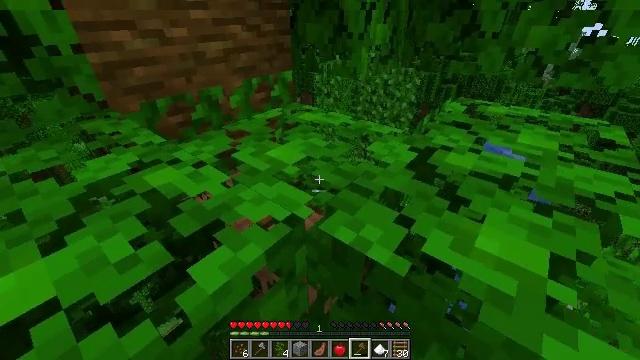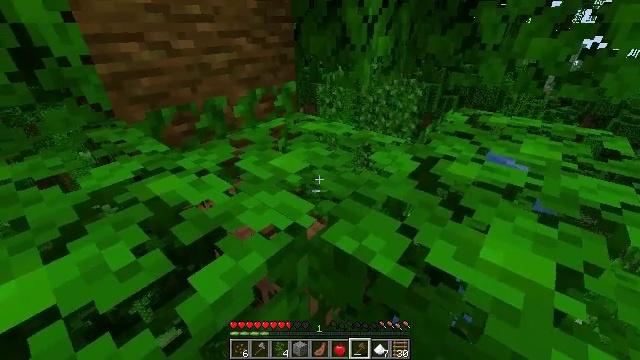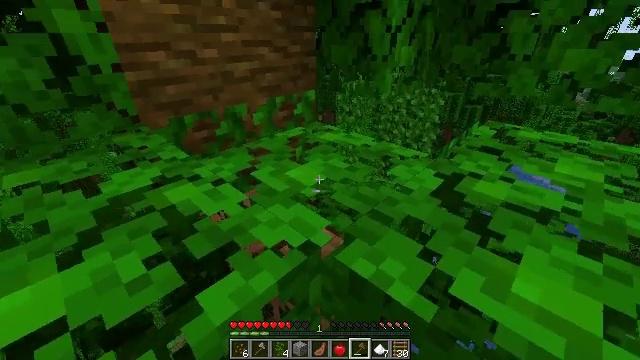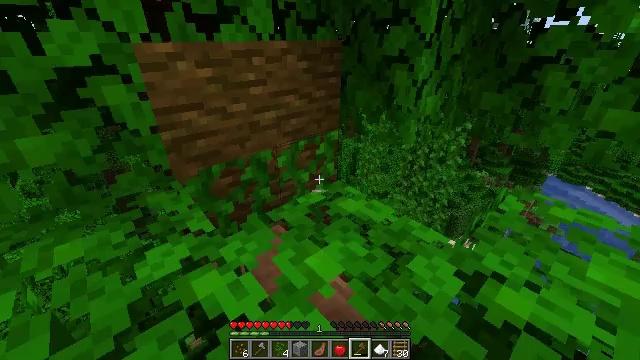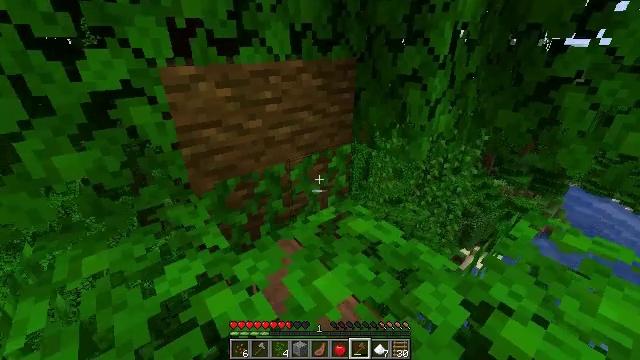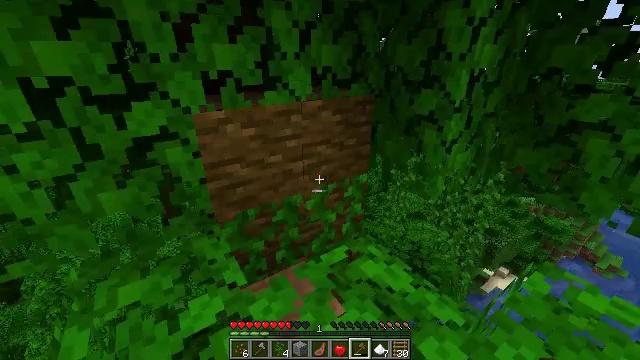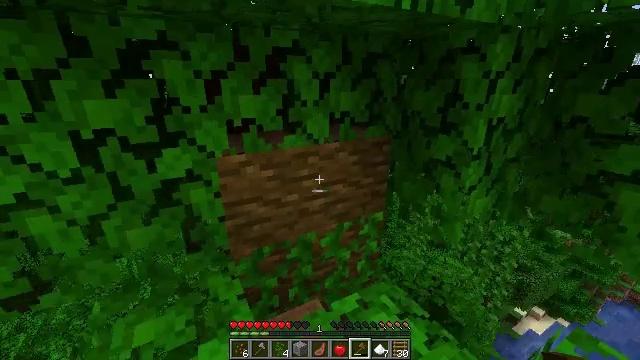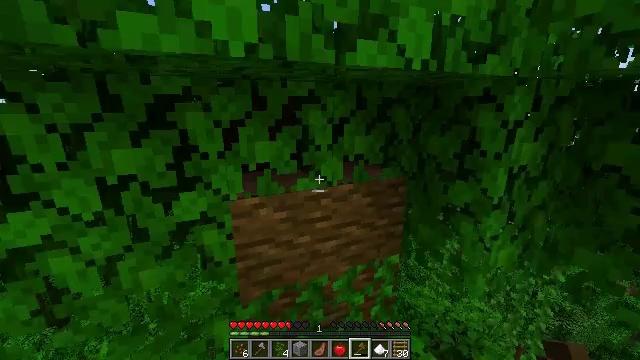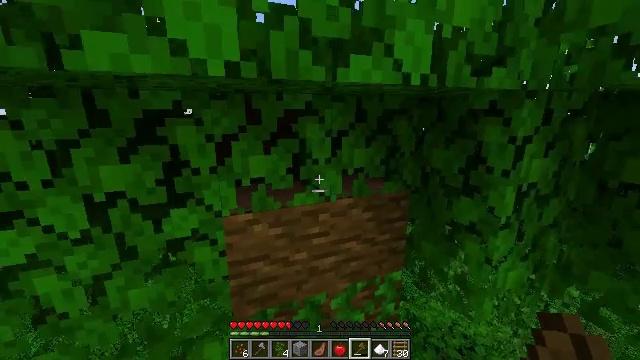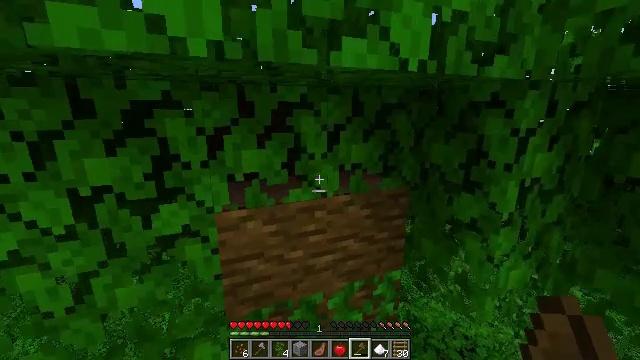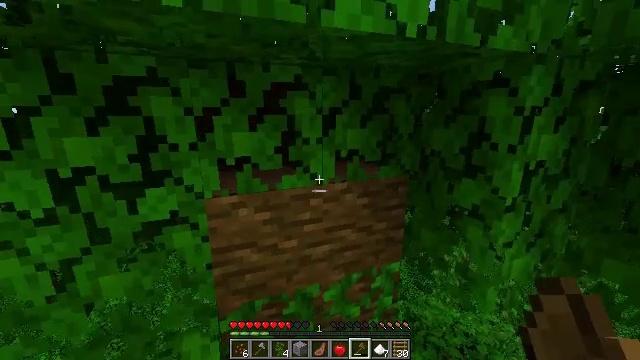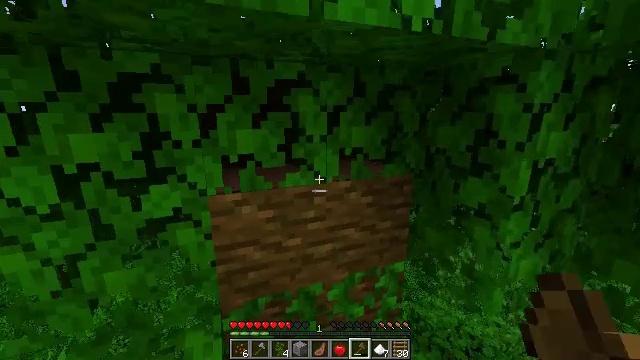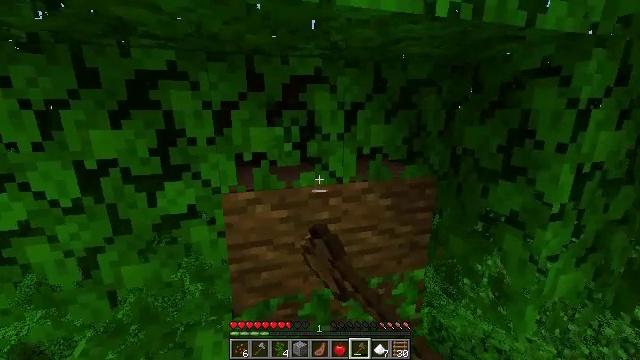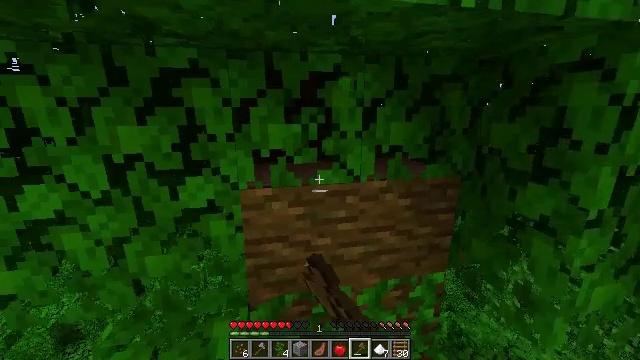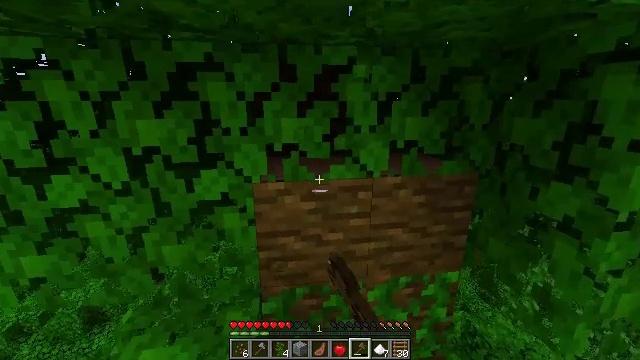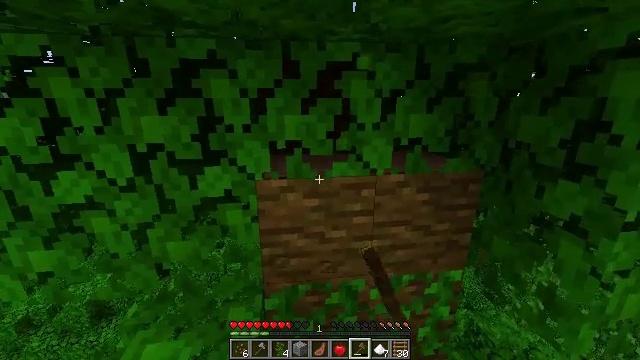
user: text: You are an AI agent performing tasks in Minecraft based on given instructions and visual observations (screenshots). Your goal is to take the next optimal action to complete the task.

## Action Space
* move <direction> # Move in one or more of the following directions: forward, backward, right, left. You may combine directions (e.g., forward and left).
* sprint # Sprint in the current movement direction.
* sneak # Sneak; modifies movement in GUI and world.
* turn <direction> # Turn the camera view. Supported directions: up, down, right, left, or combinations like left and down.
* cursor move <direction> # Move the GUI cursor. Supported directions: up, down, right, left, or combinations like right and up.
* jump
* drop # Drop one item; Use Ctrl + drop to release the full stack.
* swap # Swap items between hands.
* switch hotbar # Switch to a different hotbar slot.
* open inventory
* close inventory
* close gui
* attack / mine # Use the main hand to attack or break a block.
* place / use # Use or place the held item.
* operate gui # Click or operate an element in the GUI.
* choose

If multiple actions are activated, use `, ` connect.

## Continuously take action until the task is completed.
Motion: motion action
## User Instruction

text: Mine the jungle log in the rainforest biome.
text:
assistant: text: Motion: turn up
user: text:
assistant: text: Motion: move forward, turn left and up
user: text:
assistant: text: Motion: move forward, turn left, jump
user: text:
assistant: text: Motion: move forward, turn left, jump
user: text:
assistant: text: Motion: move forward, turn left and up, jump
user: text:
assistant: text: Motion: move forward, turn left and up
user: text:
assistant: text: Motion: move forward, turn left and up
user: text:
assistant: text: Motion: turn left
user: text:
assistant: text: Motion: no_op
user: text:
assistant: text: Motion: no_op
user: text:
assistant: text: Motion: turn left, attack / mine
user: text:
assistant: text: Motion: turn left, attack / mine
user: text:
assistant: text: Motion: turn left, attack / mine
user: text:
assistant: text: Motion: turn left and down, attack / mine
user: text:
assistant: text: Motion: attack / mine
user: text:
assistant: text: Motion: attack / mine
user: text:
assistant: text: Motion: turn left, attack / mine
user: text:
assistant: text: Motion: attack / mine
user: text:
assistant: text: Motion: attack / mine
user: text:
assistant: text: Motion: attack / mine
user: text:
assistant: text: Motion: turn down, attack / mine
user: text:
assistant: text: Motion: turn down, attack / mine
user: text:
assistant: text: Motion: move forward, turn left and down, attack / mine
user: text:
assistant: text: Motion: move forward, attack / mine
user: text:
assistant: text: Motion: attack / mine
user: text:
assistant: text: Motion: turn right and down, attack / mine
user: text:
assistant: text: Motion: turn right and down, attack / mine
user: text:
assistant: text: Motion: attack / mine
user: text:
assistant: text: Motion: attack / mine
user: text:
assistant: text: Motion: attack / mine